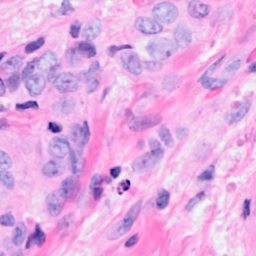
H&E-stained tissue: Breast